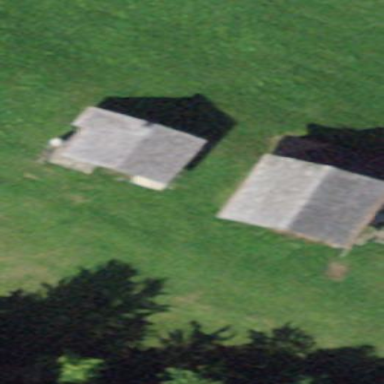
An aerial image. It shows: Barn.